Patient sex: F
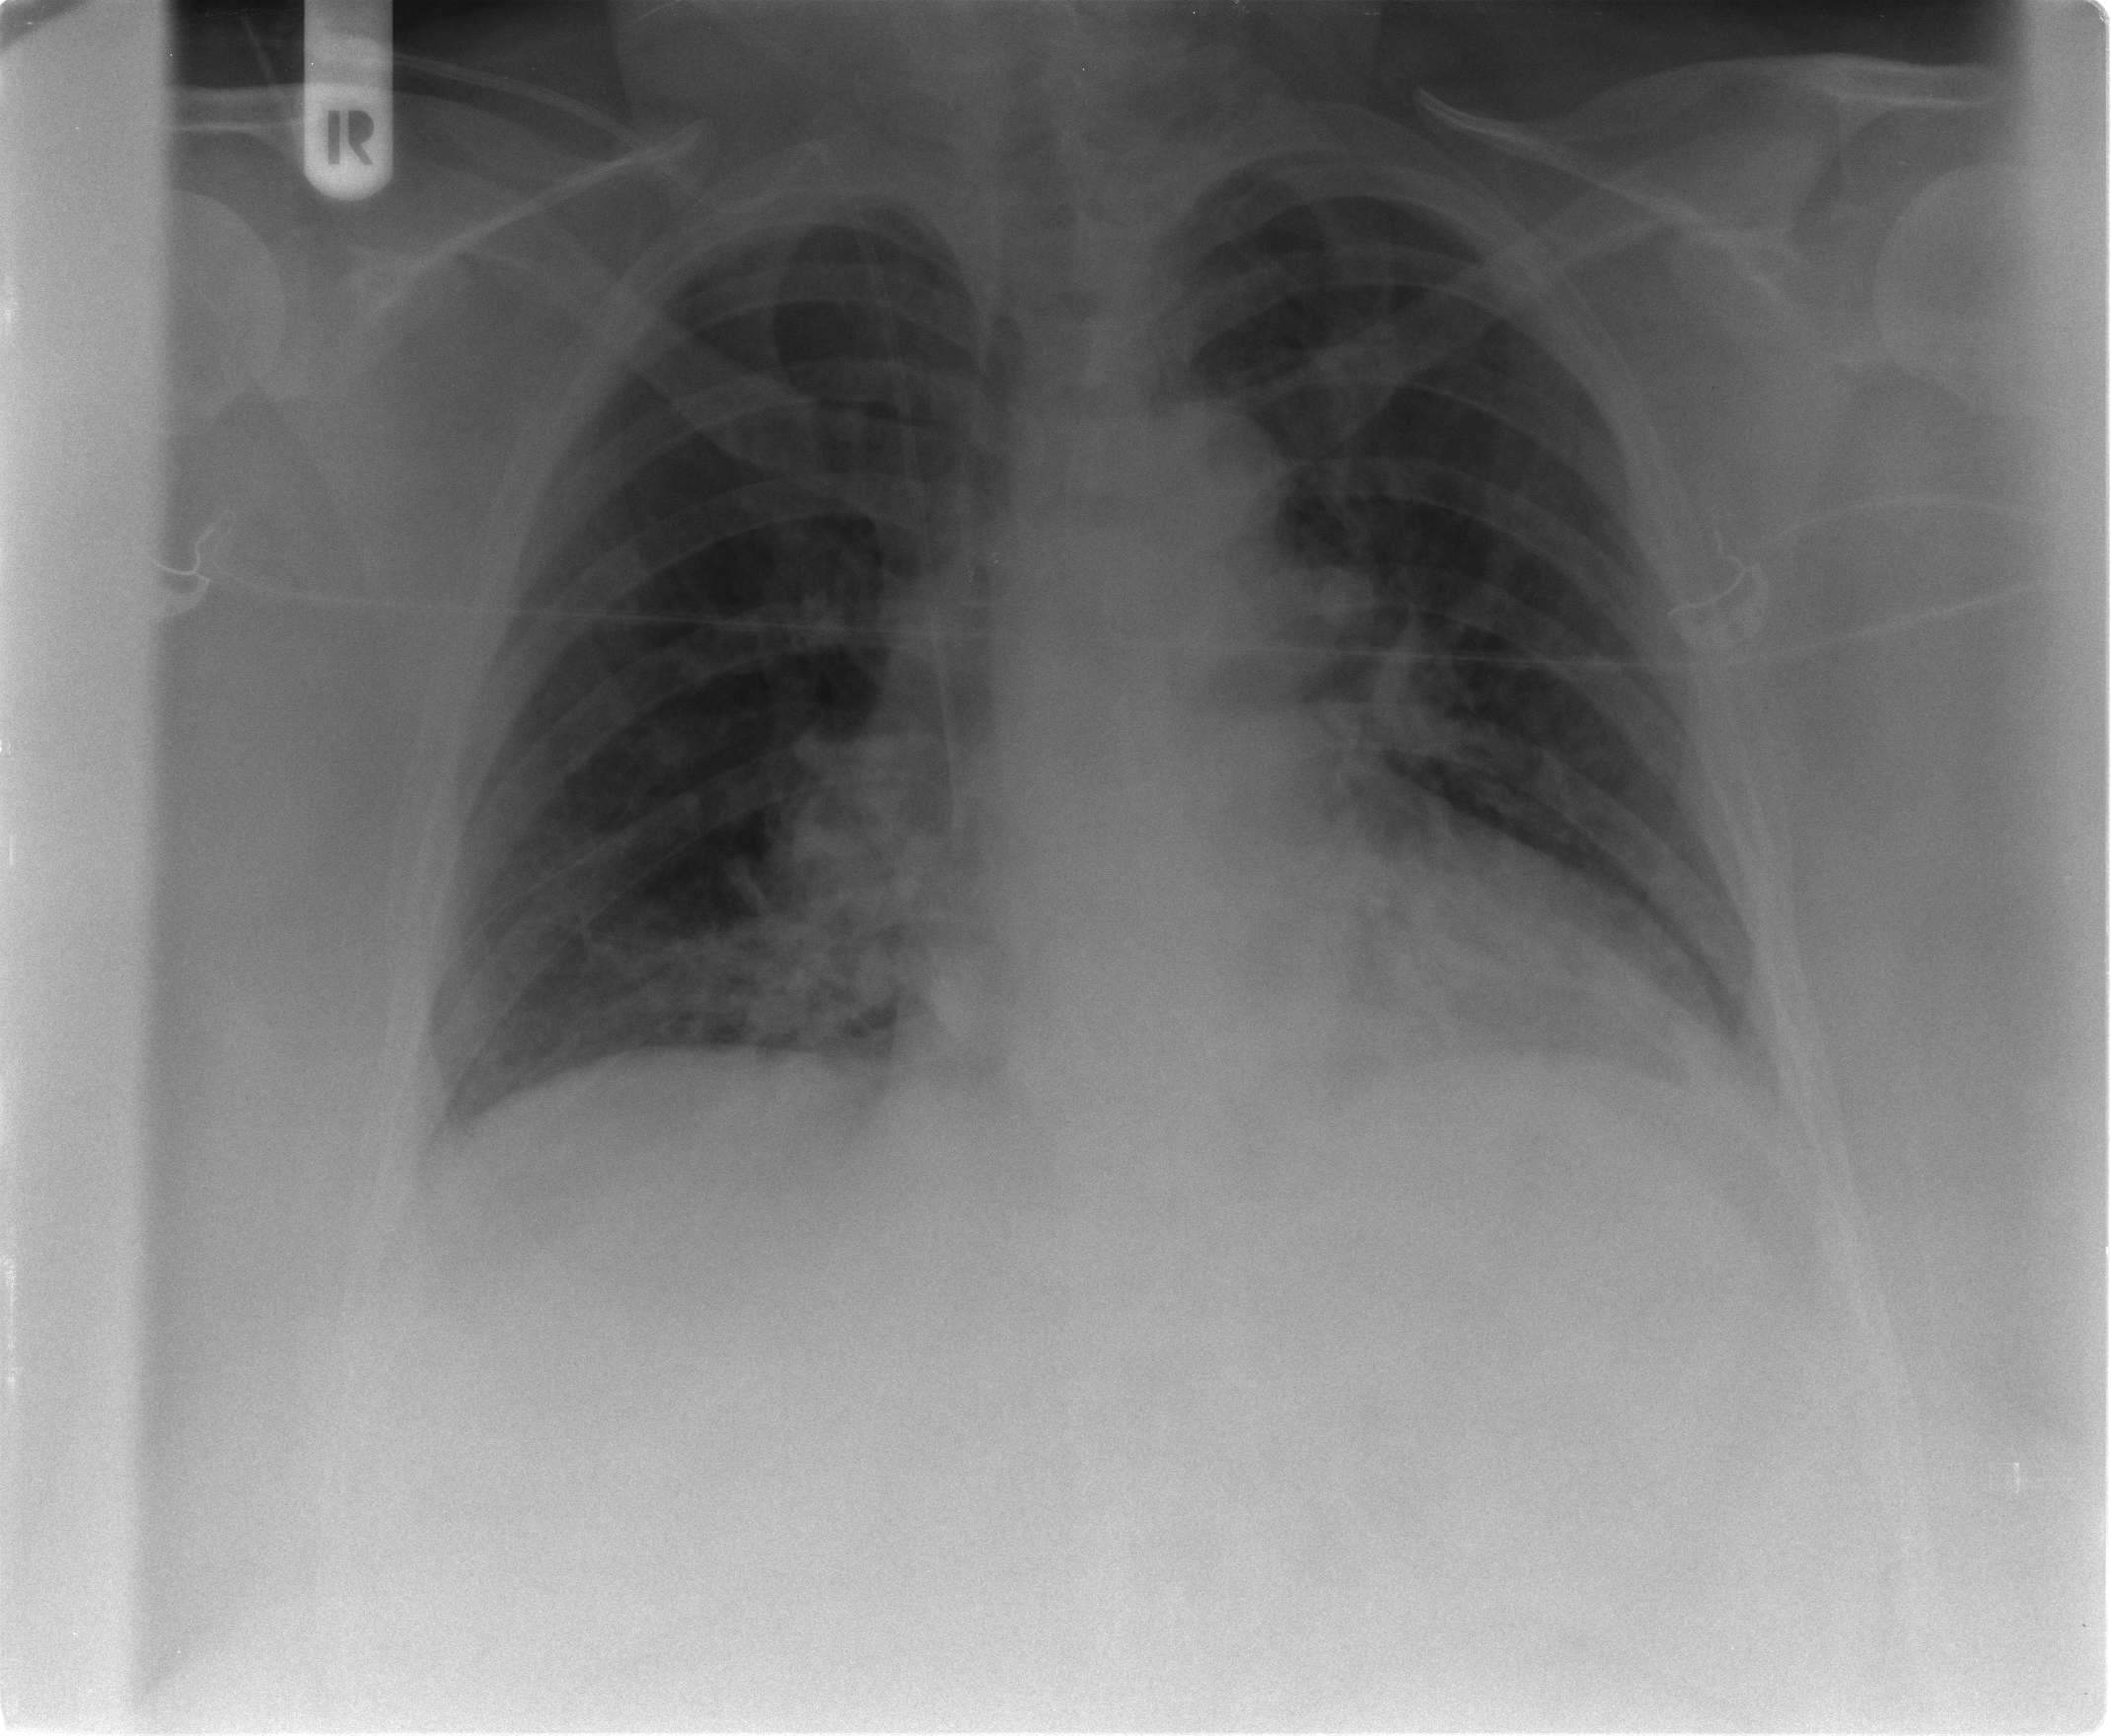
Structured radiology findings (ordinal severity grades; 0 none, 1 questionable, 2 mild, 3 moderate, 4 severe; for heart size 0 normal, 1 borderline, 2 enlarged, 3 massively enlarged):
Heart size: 1
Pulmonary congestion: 2
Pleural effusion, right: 0
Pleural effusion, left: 0
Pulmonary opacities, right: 0
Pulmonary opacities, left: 0
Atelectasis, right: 0
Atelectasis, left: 0